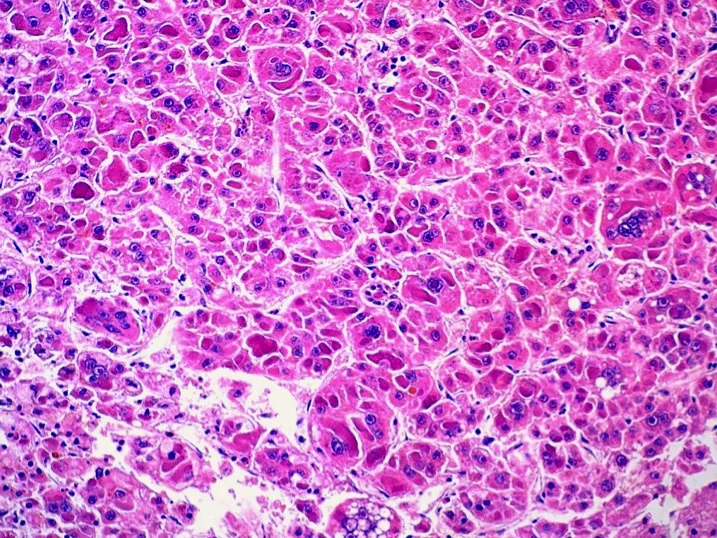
Microphotography showing a compact growth pattern with hepatocytes having enlarged atypical nuclei and displaying numerous mitotic figures.
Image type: pathology (h&e)